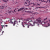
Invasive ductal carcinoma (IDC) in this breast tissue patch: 1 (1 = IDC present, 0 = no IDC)